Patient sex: M
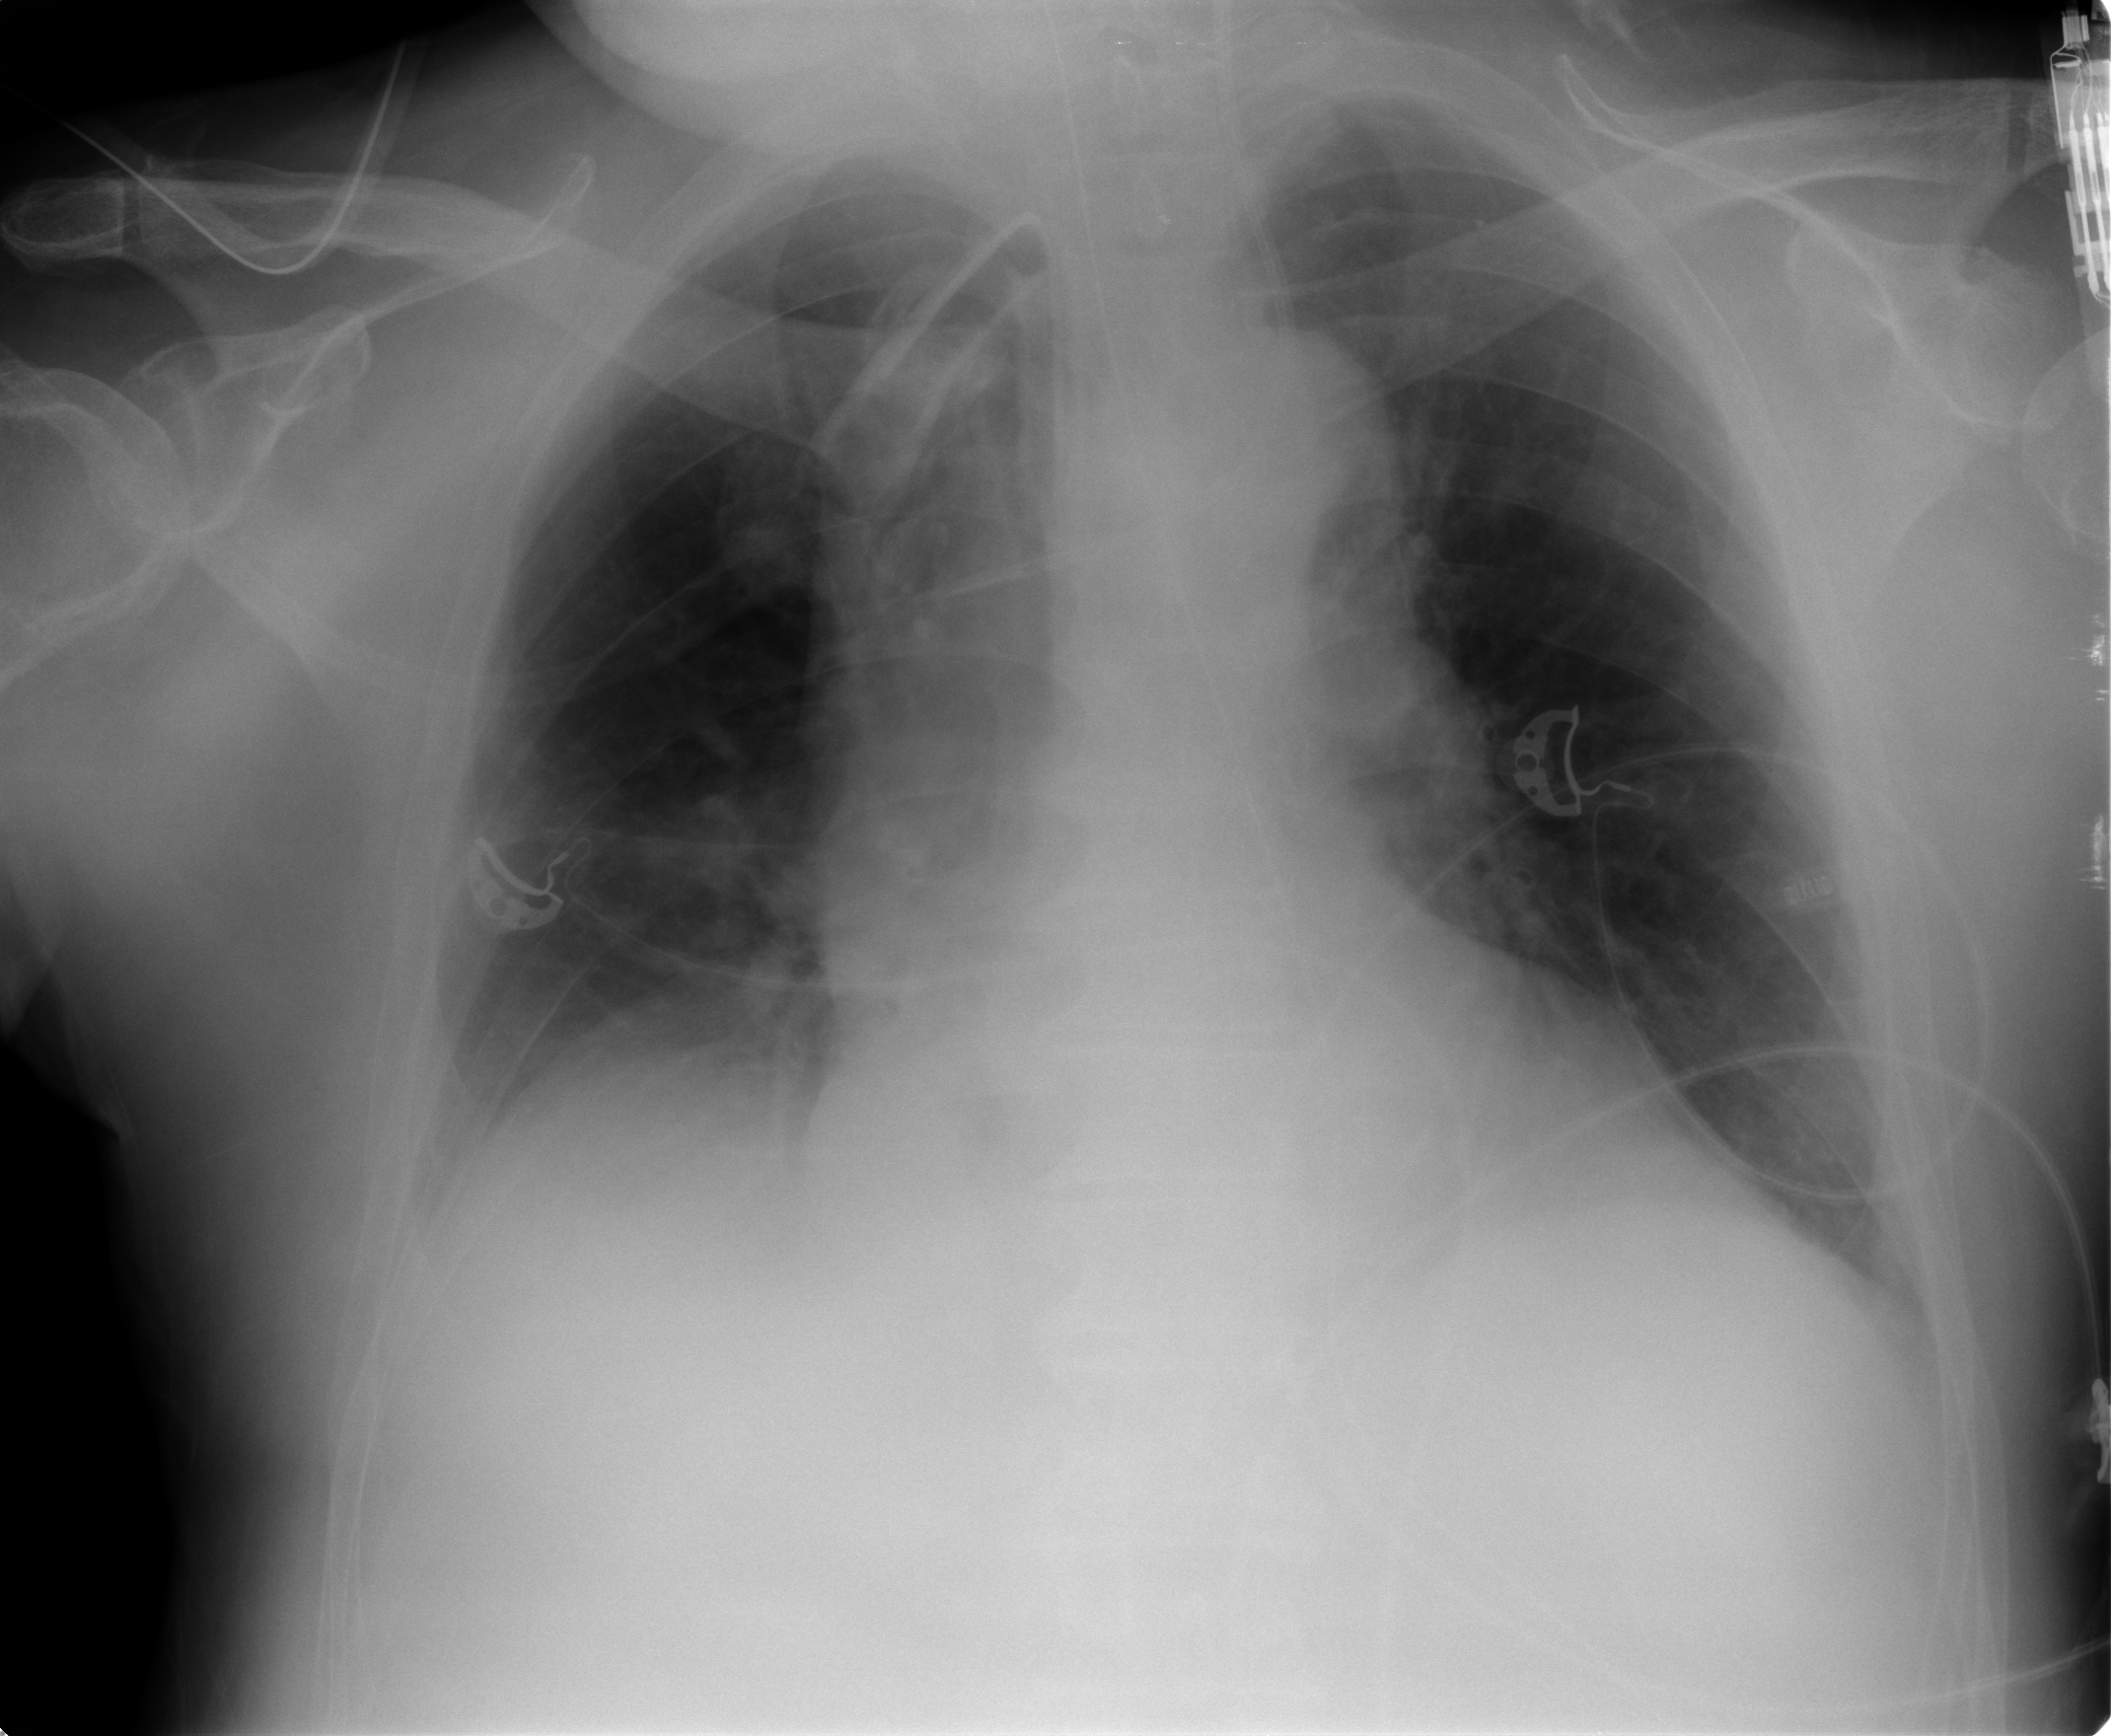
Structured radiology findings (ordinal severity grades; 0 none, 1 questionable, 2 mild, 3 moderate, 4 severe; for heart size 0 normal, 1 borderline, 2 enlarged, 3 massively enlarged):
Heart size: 0
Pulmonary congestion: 0
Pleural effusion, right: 0
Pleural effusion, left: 0
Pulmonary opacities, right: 0
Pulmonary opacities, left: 0
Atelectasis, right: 2
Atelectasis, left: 2